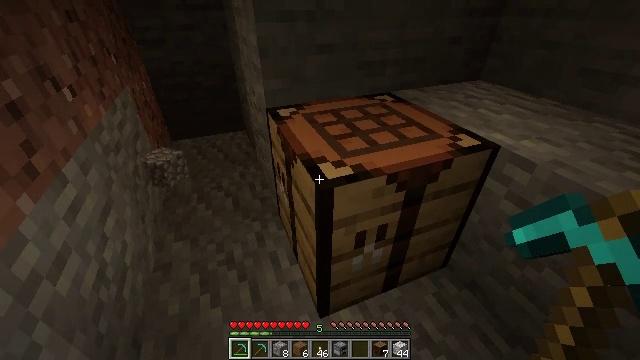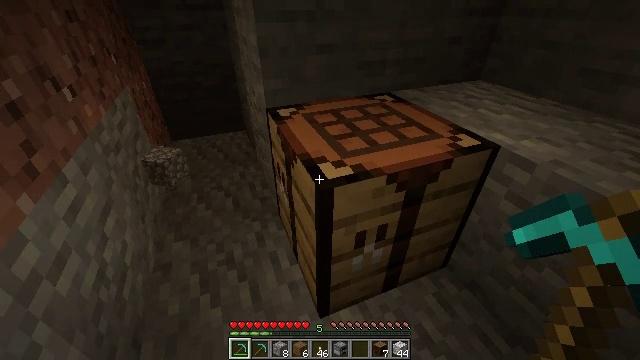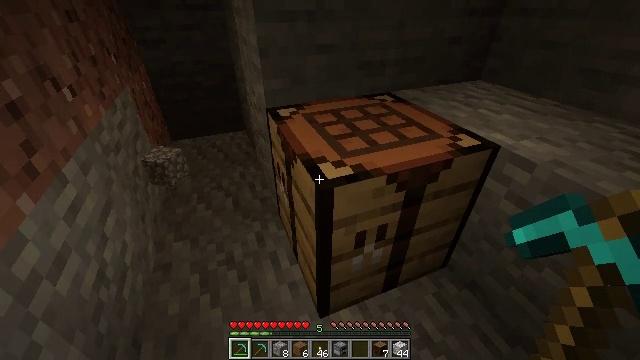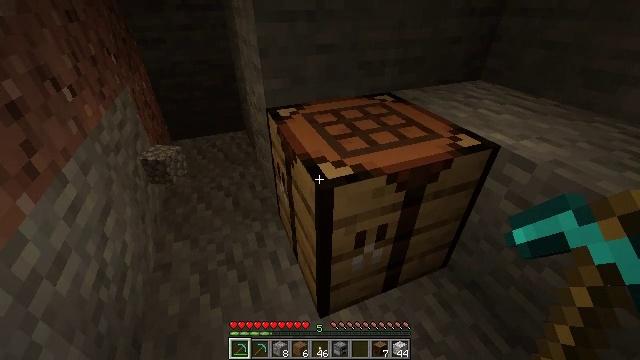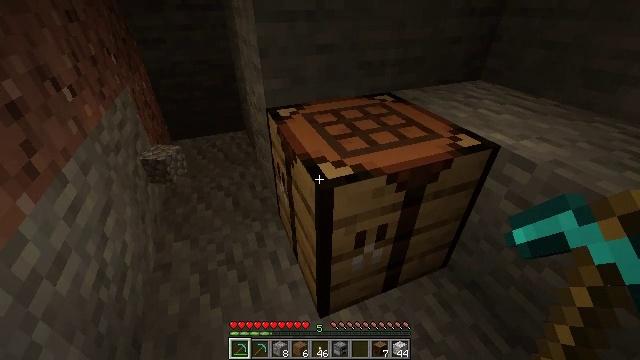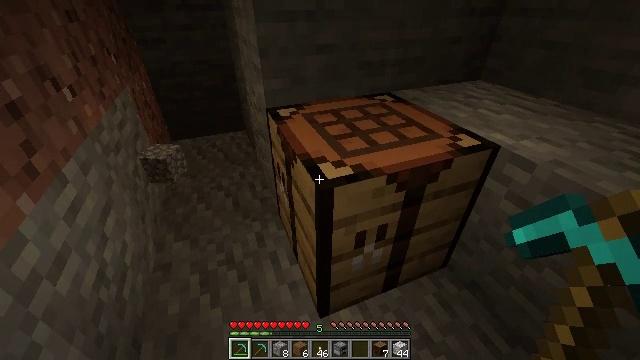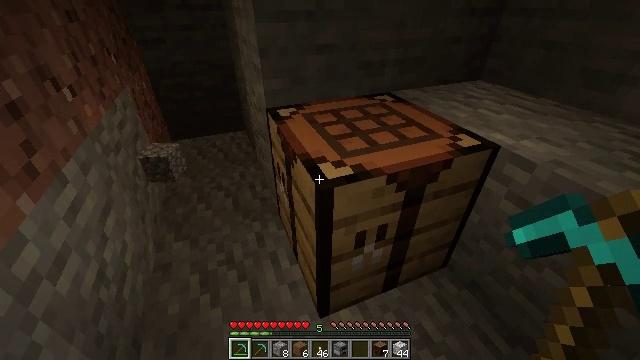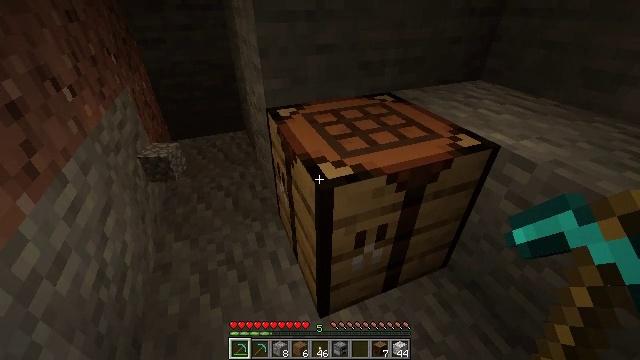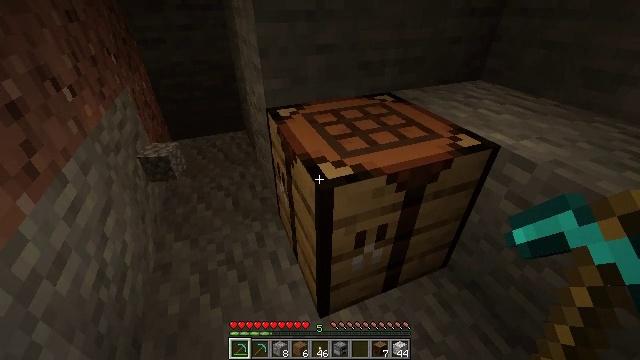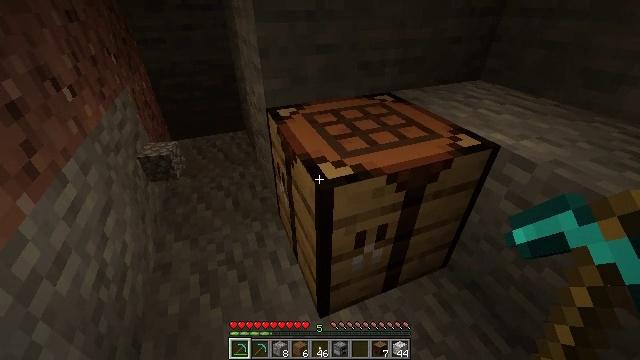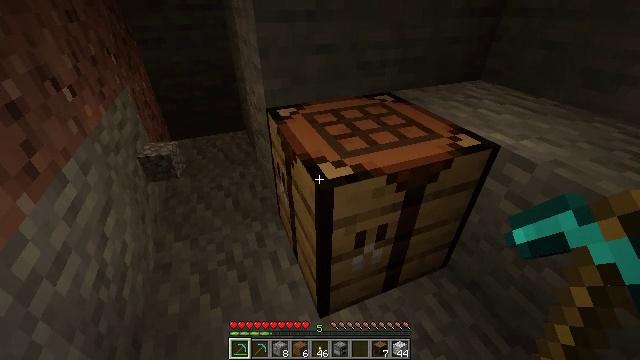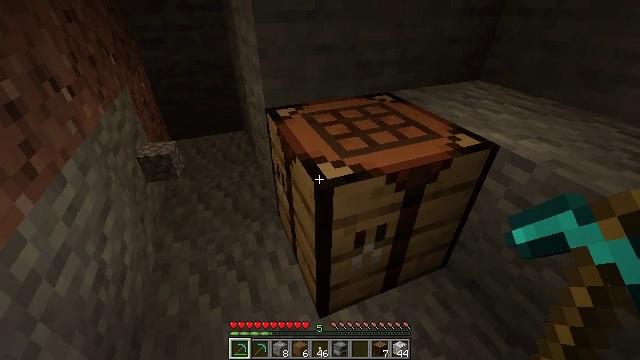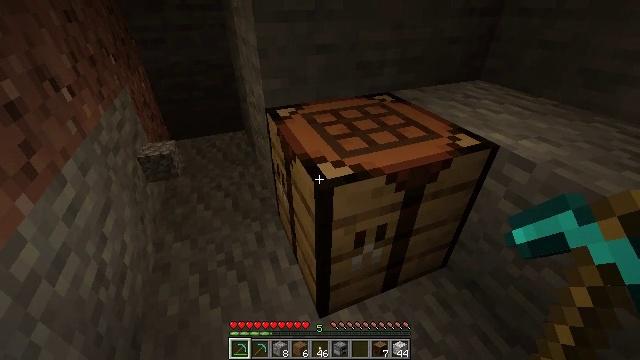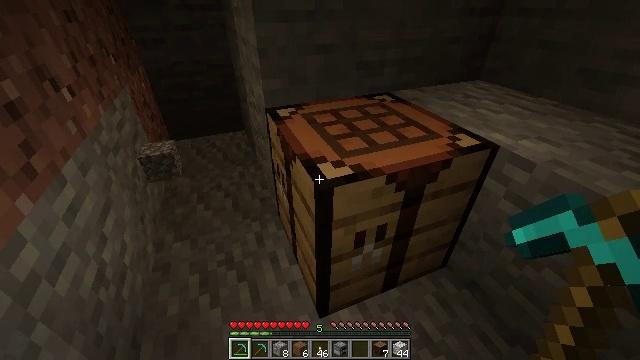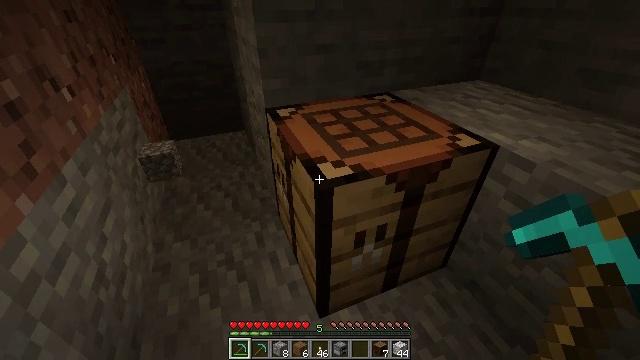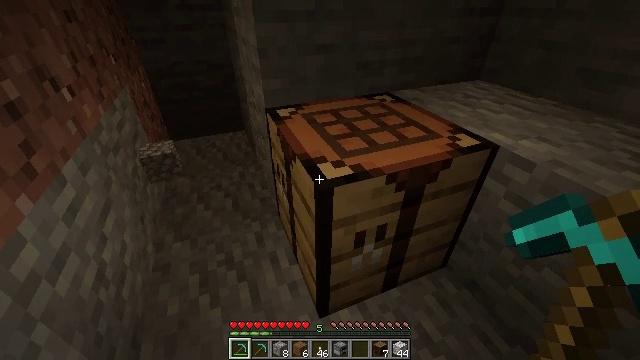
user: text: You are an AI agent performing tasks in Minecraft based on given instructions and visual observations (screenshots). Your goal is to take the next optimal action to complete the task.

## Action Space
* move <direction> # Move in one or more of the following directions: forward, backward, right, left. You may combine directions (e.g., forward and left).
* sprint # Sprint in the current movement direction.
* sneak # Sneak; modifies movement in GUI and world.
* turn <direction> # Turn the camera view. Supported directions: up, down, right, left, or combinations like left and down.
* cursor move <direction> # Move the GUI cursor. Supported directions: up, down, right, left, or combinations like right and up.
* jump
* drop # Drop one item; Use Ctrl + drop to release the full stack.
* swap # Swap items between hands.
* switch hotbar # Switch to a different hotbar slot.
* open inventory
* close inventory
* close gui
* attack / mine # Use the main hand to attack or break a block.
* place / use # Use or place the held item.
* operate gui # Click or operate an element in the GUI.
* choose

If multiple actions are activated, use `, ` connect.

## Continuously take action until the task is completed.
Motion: motion action
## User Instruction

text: Mine block crafting table.
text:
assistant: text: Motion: no_op
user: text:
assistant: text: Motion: no_op
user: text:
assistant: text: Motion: no_op
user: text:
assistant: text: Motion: no_op
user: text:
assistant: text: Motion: no_op
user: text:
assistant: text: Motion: no_op
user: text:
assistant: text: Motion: no_op
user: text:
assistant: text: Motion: no_op
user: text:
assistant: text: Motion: no_op
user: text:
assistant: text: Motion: no_op
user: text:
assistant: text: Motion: no_op
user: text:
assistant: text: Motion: no_op
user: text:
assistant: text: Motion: no_op
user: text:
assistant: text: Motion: no_op
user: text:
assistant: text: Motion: no_op
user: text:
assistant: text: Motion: no_op
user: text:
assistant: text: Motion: no_op
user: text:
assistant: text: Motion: no_op
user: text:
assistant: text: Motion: no_op
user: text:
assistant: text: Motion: no_op
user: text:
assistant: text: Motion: no_op
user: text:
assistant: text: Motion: no_op
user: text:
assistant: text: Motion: no_op
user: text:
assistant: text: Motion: no_op
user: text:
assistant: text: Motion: no_op
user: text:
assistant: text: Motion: no_op
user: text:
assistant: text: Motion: no_op
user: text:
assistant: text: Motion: no_op
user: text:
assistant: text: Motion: no_op
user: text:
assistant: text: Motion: no_op